Field crop: maize
Growth stage: 2
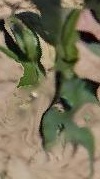
Species: maize